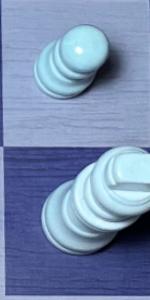
Label: King_White